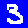
Digit: 3